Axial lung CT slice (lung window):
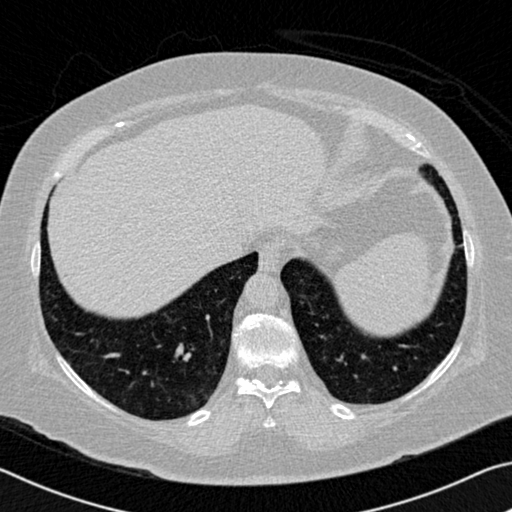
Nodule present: no